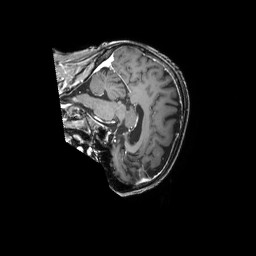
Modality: T1w
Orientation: sagittal
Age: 64
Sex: male
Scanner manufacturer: philips
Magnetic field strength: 3 T
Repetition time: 0.009903 s
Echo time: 0.004605 s